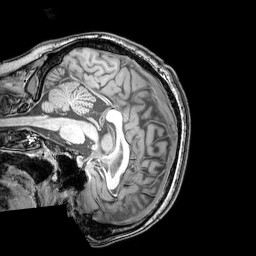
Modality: T1w
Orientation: sagittal
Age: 22
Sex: male
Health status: healthy
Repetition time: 0.081 s
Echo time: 0.037 s